Field crop: maize
Growth stage: 2
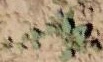
Species: convolvulus